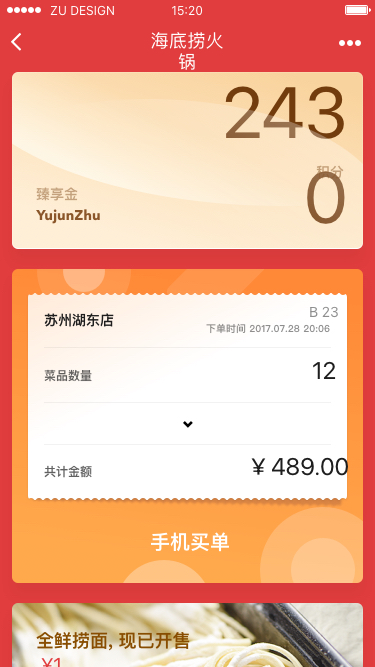
Text in this UI design:
手机买单
全鲜捞面, 现已开售
¥18
 ¥29
新品试尝招募
送精品肥牛
2430
积分
臻享金
YujunZhu
海底捞火锅
15:20
ZU DESIGN
苏州湖东店
B 23
¥ 489.00
共计金额
菜品数量
12
下单时间 2017.07.28 20:06